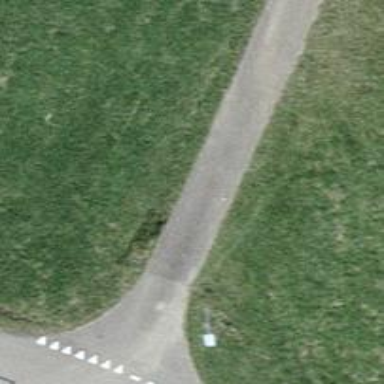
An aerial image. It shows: Asphalt track with grade1 tracktype.